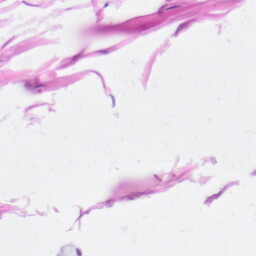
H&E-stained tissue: Heart